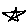
Label: star